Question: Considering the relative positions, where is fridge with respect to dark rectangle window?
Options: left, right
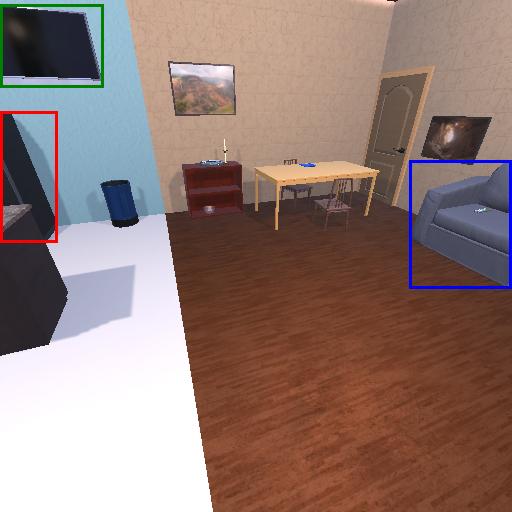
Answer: left